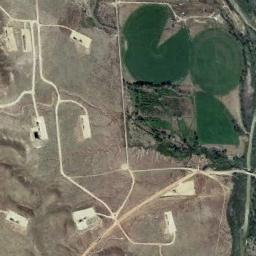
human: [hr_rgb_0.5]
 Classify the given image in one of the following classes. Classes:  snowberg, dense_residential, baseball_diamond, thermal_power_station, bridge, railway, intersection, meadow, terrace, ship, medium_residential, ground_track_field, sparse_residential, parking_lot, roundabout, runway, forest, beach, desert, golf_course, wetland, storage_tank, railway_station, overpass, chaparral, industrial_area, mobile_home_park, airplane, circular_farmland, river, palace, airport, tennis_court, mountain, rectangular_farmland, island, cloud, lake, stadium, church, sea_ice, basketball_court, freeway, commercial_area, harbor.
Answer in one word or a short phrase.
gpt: circular_farmland